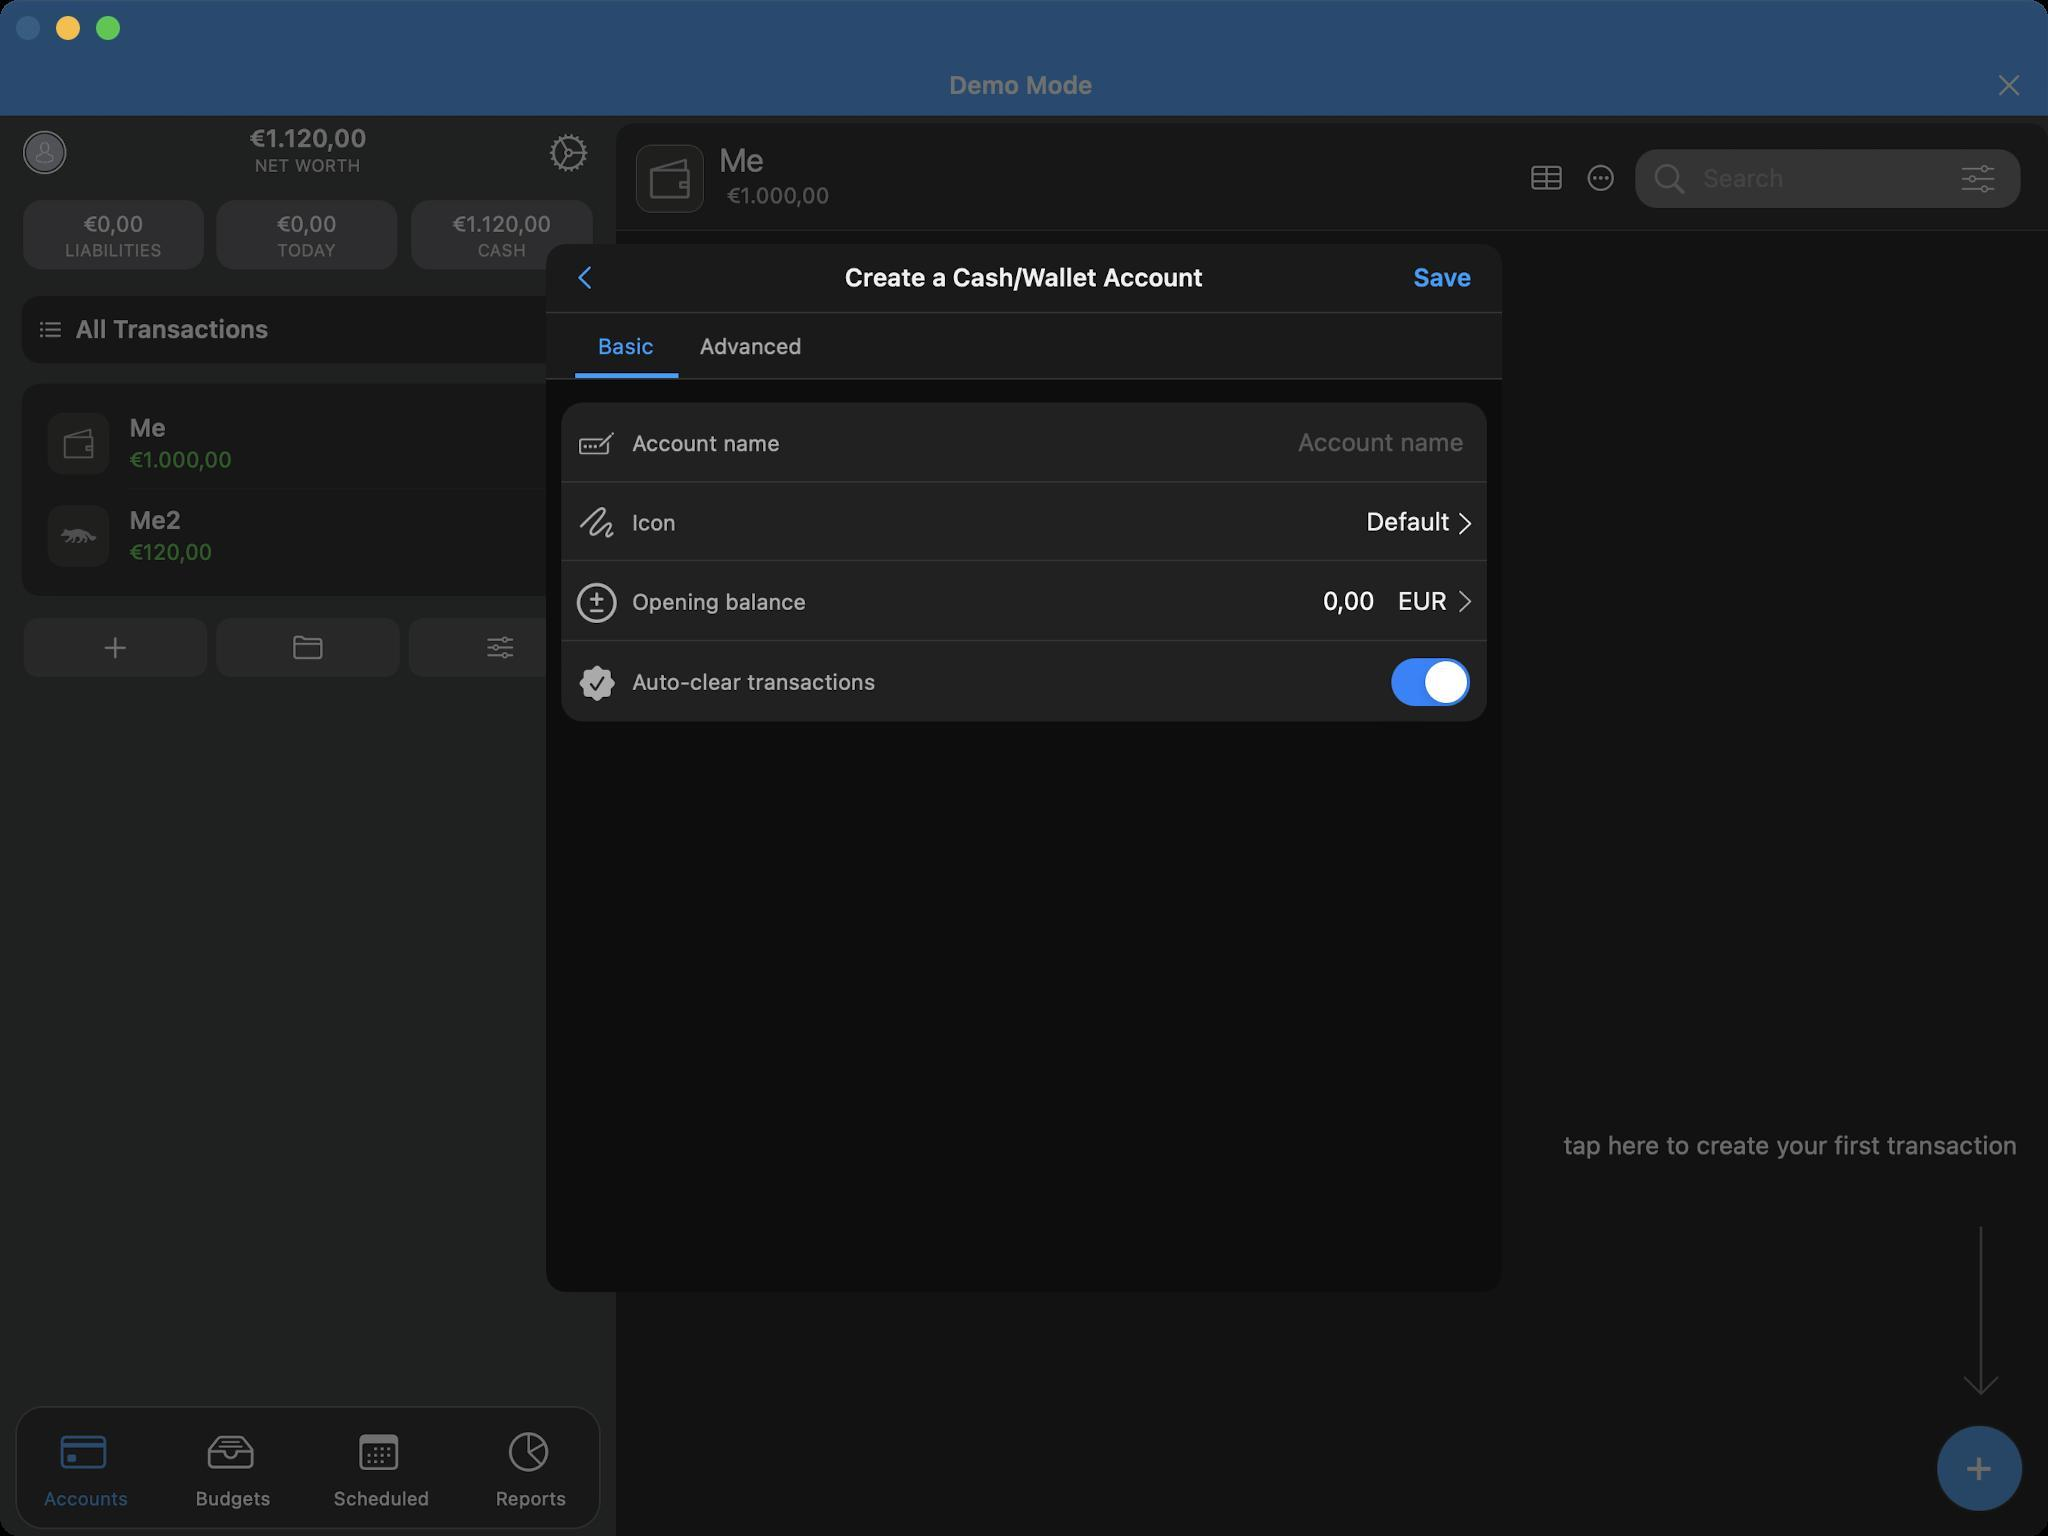
Accessibility tree:
{"name": "MoneyWiz", "role": "AXWindow", "description": null, "role_description": "standard window", "value": null, "position": "352.00;95.00", "size": "1024;768", "children": [{"name": null, "role": "AXGroup", "description": null, "role_description": "group", "value": null, "position": "0.00;0.00", "size": "1024;768", "children": [{"name": null, "role": "AXGroup", "description": null, "role_description": "group", "value": null, "position": "0.00;0.00", "size": "1024;768", "children": []}]}, {"name": null, "role": "AXButton", "description": null, "role_description": "close button", "value": null, "position": "7.00;6.00", "size": "14;16", "children": []}, {"name": null, "role": "AXButton", "description": null, "role_description": "zoom button", "value": null, "position": "47.00;6.00", "size": "14;16", "children": [{"name": null, "role": "AXGroup", "description": null, "role_description": "group", "value": null, "position": "47.00;6.00", "size": "14;16", "children": [{"name": null, "role": "AXGroup", "description": null, "role_description": "group", "value": null, "position": "47.00;6.00", "size": "14;16", "children": []}]}]}, {"name": null, "role": "AXButton", "description": null, "role_description": "minimize button", "value": null, "position": "27.00;6.00", "size": "14;16", "children": []}, {"name": null, "role": "AXSheet", "description": null, "role_description": "sheet", "value": null, "position": "273.00;122.00", "size": "478;524", "children": [{"name": null, "role": "AXGroup", "description": null, "role_description": "group", "value": null, "position": "273.00;122.00", "size": "478;524", "children": [{"name": null, "role": "AXGroup", "description": null, "role_description": "group", "value": null, "position": "273.00;122.00", "size": "478;524", "children": [{"name": null, "role": "AXGroup", "description": null, "role_description": "group", "value": null, "position": "273.00;122.00", "size": "478;524", "children": [{"name": null, "role": "AXGroup", "description": null, "role_description": "group", "value": null, "position": "273.00;122.00", "size": "478;524", "children": [{"name": null, "role": "AXButton", "description": "Back", "role_description": "button", "value": null, "position": "273.00;122.00", "size": "62;34", "children": []}, {"name": null, "role": "AXStaticText", "description": "Create a Cash/Wallet Account", "role_description": "text", "value": null, "position": "350.00;122.00", "size": "324;34", "children": []}, {"name": null, "role": "AXButton", "description": "Done", "role_description": "button", "value": null, "position": "680.33;122.00", "size": "71;34", "children": []}, {"name": null, "role": "AXButton", "description": "Basic", "role_description": "button", "value": null, "position": "287.63;156.65", "size": "51;32", "children": []}, {"name": null, "role": "AXButton", "description": "Advanced", "role_description": "button", "value": null, "position": "338.57;156.65", "size": "74;32", "children": []}, {"name": null, "role": "AXStaticText", "description": "Account name", "role_description": "text", "value": null, "position": "316.12;201.31", "size": "170;40", "children": []}, {"name": null, "role": "AXTextField", "description": null, "role_description": "text field", "value": "", "position": "496.30;201.31", "size": "236;40", "children": []}, {"name": null, "role": "AXStaticText", "description": "Icon", "role_description": "text", "value": null, "position": "316.12;241.35", "size": "154;39", "children": []}, {"name": null, "role": "AXButton", "description": "Default", "role_description": "button", "value": null, "position": "498.23;241.35", "size": "227;39", "children": []}, {"name": null, "role": "AXGroup", "description": null, "role_description": "group", "value": null, "position": "280.70;280.62", "size": "463;40", "children": [{"name": null, "role": "AXButton", "description": "EUR", "role_description": "button", "value": null, "position": "698.81;280.62", "size": "45;40", "children": []}, {"name": null, "role": "AXStaticText", "description": "Opening balance", "role_description": "text", "value": null, "position": "316.12;280.62", "size": "87;40", "children": []}, {"name": null, "role": "AXTextField", "description": null, "role_description": "text field", "value": "0,00", "position": "403.90;280.62", "size": "284;40", "children": []}]}, {"name": null, "role": "AXStaticText", "description": "Auto-clear transactions", "role_description": "text", "value": null, "position": "316.12;321.05", "size": "298;39", "children": []}, {"name": null, "role": "AXCheckBox", "description": null, "role_description": "checkbox", "value": "1", "position": "695.73;329.13", "size": "39;24", "children": []}]}]}]}]}]}]}